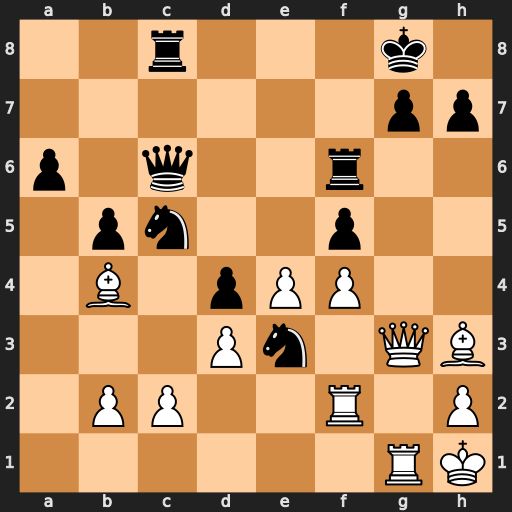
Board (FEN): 2r3k1/6pp/p1q2r2/1pn2p2/1B1pPP2/3Pn1QB/1PP2R1P/6RK
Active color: w
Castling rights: -
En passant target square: -
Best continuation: Qxg7#